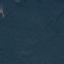
Land use / land cover class: Forest